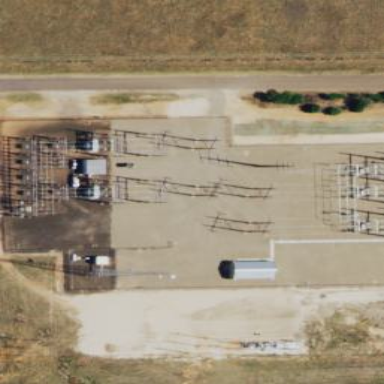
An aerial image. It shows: Power station.